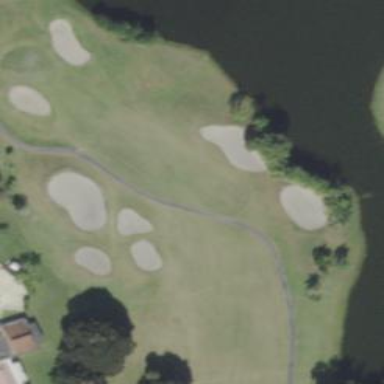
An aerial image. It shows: Golf fairway surrounded by grass.